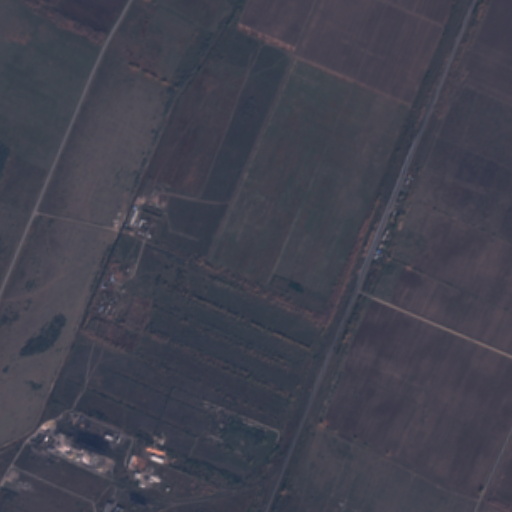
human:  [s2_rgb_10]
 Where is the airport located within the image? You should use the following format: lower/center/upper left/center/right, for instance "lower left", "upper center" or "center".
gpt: The airport is located in the upper left of the image.
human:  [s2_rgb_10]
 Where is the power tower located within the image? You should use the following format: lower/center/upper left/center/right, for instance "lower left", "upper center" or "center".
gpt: The power tower is located in the lower right of the image.
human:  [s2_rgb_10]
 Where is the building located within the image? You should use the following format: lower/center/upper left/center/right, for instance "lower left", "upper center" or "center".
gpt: There is no building in the image.